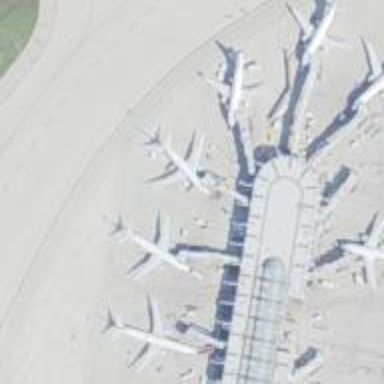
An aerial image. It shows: Airport gate.